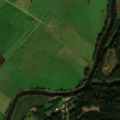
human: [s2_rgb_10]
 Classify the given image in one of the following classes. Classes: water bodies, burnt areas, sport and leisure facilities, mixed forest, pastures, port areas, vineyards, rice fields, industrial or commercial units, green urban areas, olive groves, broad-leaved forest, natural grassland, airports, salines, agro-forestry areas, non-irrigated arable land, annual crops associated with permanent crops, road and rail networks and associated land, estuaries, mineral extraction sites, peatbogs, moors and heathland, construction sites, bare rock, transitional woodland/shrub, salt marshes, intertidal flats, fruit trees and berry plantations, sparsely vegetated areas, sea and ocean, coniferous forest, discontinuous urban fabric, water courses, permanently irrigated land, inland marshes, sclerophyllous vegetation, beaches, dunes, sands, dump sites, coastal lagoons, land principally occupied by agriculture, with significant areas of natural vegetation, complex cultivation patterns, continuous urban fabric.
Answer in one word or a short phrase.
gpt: pastures, land principally occupied by agriculture, with significant areas of natural vegetation, coniferous forest, mixed forest, transitional woodland/shrub, water courses